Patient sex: F
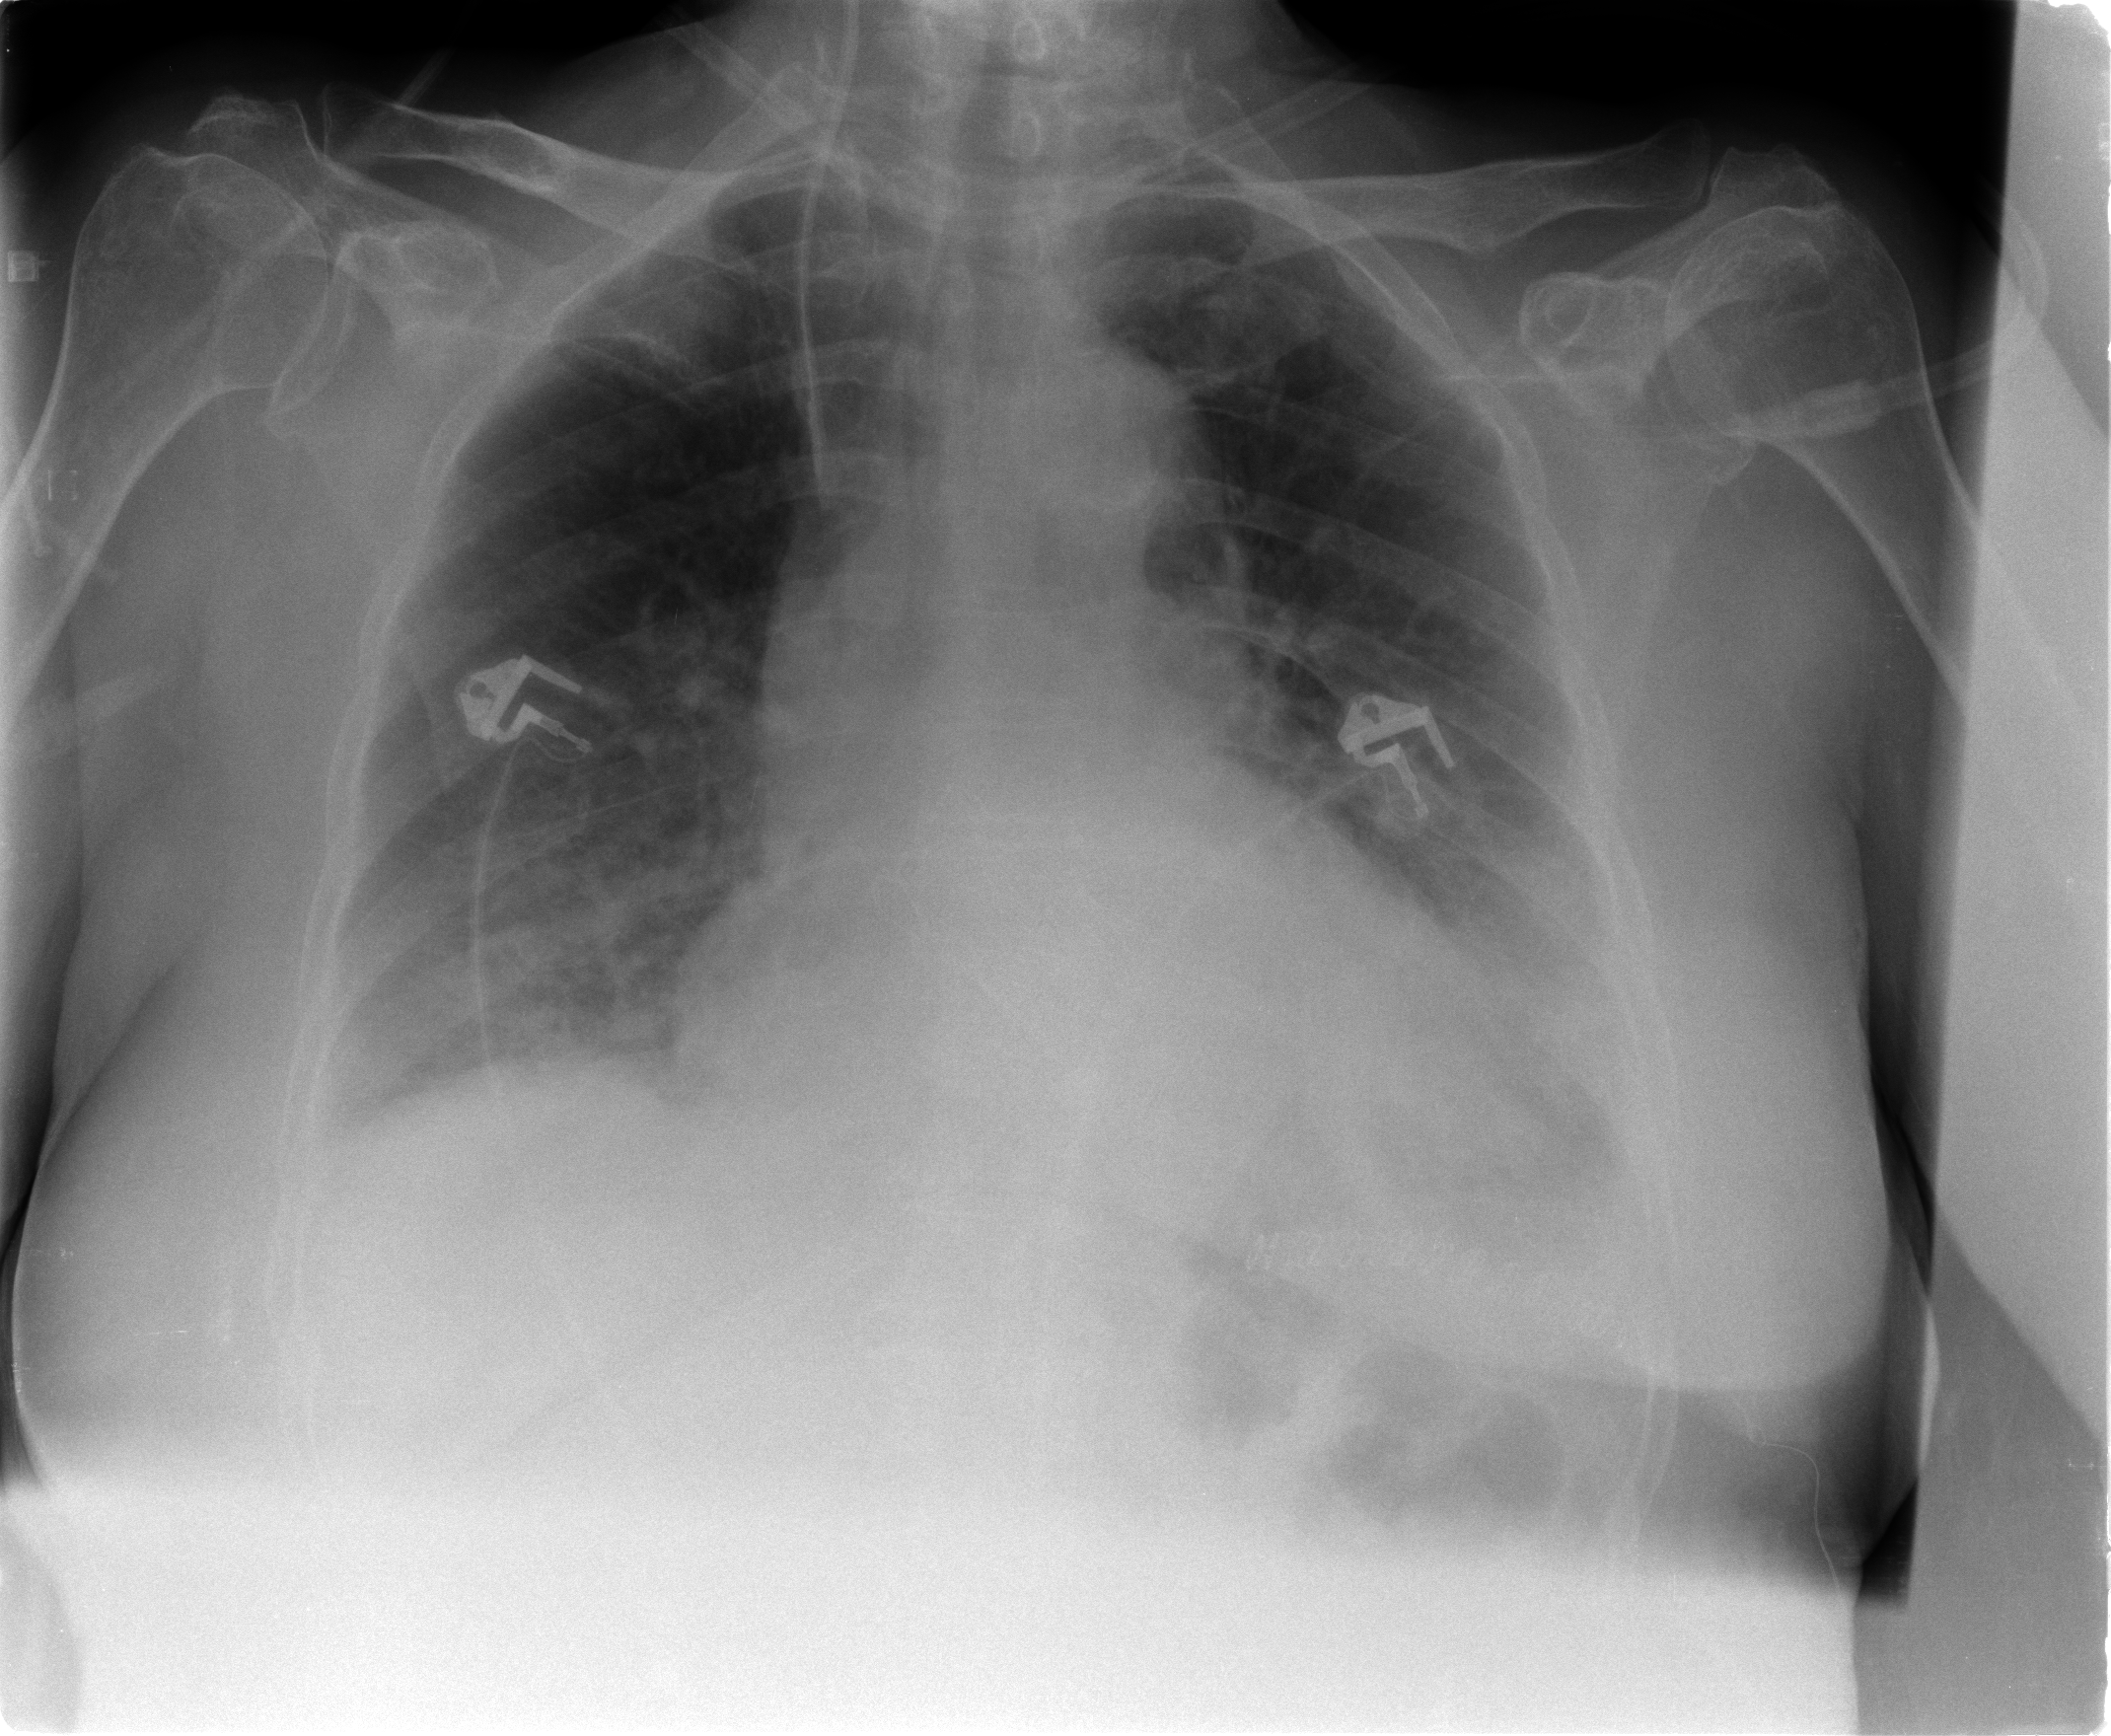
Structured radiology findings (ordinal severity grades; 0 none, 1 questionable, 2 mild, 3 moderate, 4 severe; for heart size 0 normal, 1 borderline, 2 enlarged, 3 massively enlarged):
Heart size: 2
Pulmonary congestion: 0
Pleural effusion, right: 1
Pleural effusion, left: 2
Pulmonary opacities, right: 2
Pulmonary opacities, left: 0
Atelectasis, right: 2
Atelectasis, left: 2